Interaction volume radius: 10 \u00c5
Interaction volume height: 30 \u00c5
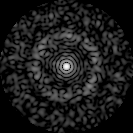
Disorder parameter: 0.8446